Question: I have issue with table "Reality" which is not found, when I type "db" and press dot it is not suggested to me and even when I type it manually it is not found.
'''
DataClasses1DataContext db = new DataClasses1DataContext();
var query = db.Reality
'''
I also could not see it in Object browser

Even when object "Reality" is alone showed in object browser. Connection to database should be fine and table is correctly displayed in Linq-to-Sql class. Any idea?
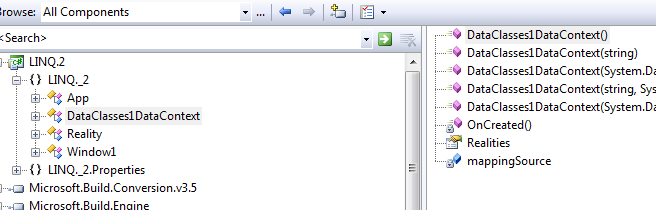
Answer: 'Reality' is the entity. The 'Realities' property on the 'DataContext' is a reference to the 'Reality' table. It's type is 'Table<Reality>'.
I dont see any problem here.